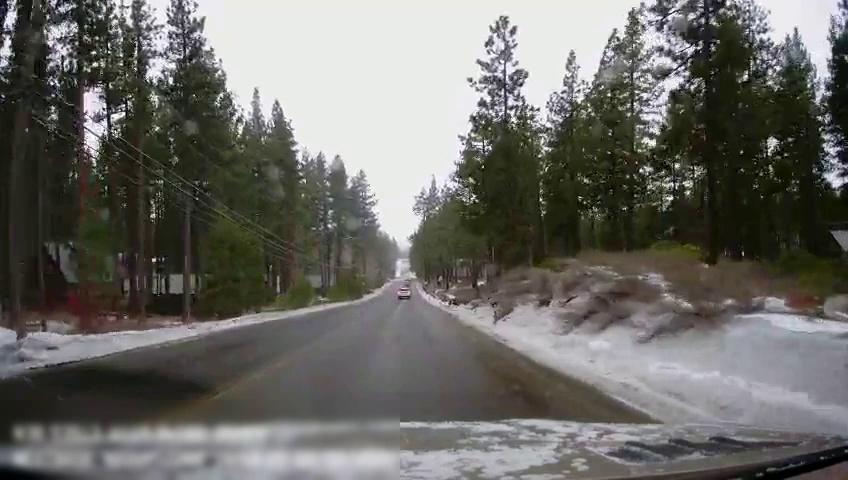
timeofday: Day
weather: Snowy
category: Drivable Space
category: Vehicles | SUV
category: Lanes | Current Lane